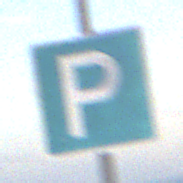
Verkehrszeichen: Parken
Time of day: SunriseSunset
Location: Outdoor (Nature)
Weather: PartlyCloudy
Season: NotSpecified
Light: Natural